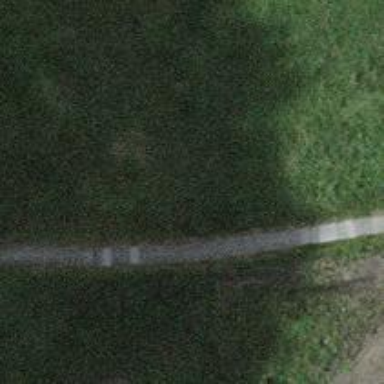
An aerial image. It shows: Path made of paving stones.